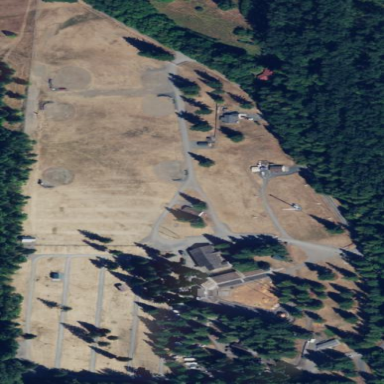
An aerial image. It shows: Sports center located on festival grounds.